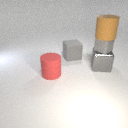
large gray metal cube to the right of large gray rubber cube